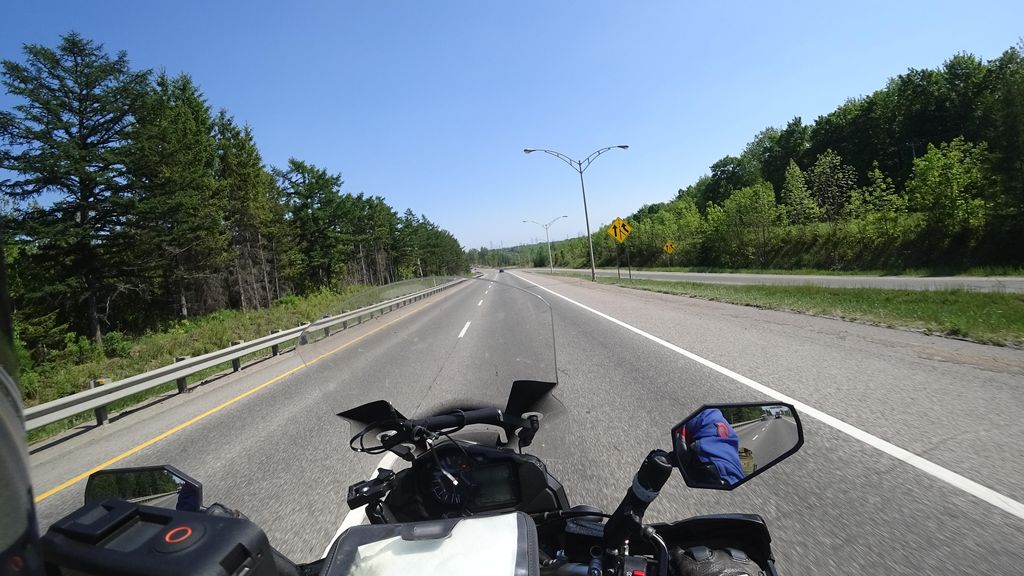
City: quebec_city